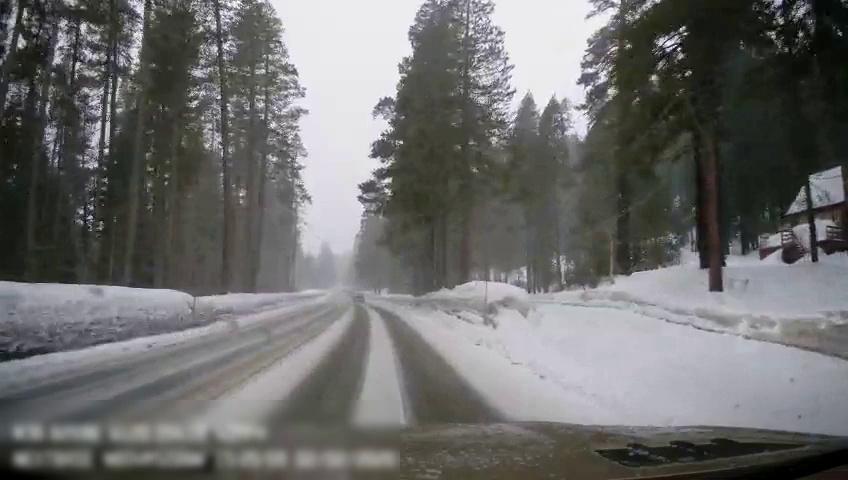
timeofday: Day
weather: Snowy
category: Drivable Space
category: Vehicles | SUV